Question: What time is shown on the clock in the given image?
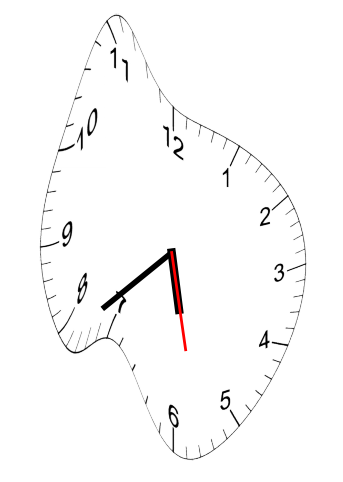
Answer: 05:38:28